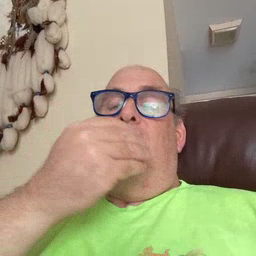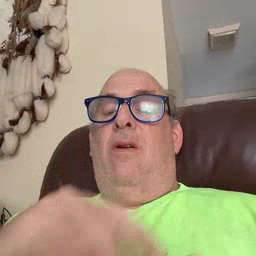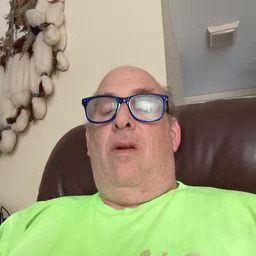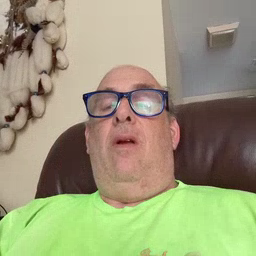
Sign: flower